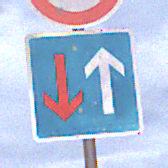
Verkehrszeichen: VorrangVorGegenverkehr
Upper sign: Geschwindigkeit10
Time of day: Midday
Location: Outdoor (Urban)
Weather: Overcast
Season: NotSpecified
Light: Natural